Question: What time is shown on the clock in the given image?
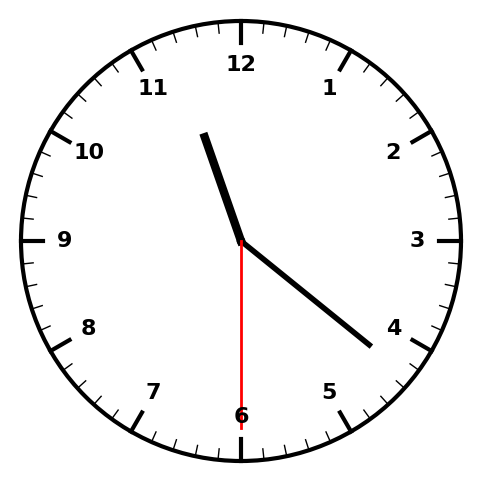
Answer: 11:21:30